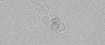
Label: camera_spot